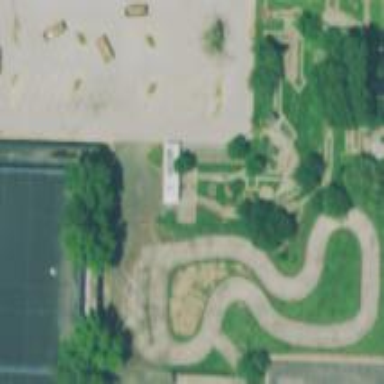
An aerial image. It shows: Karting track on pitch used for leisure land activities.